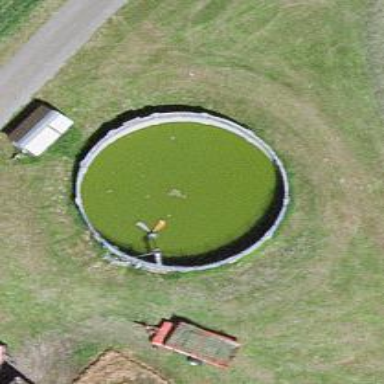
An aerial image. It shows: Storage tank with man-made structure.